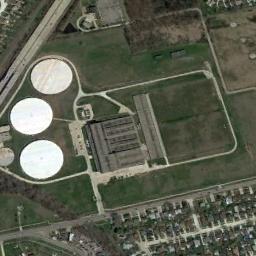
Label: storage tanks